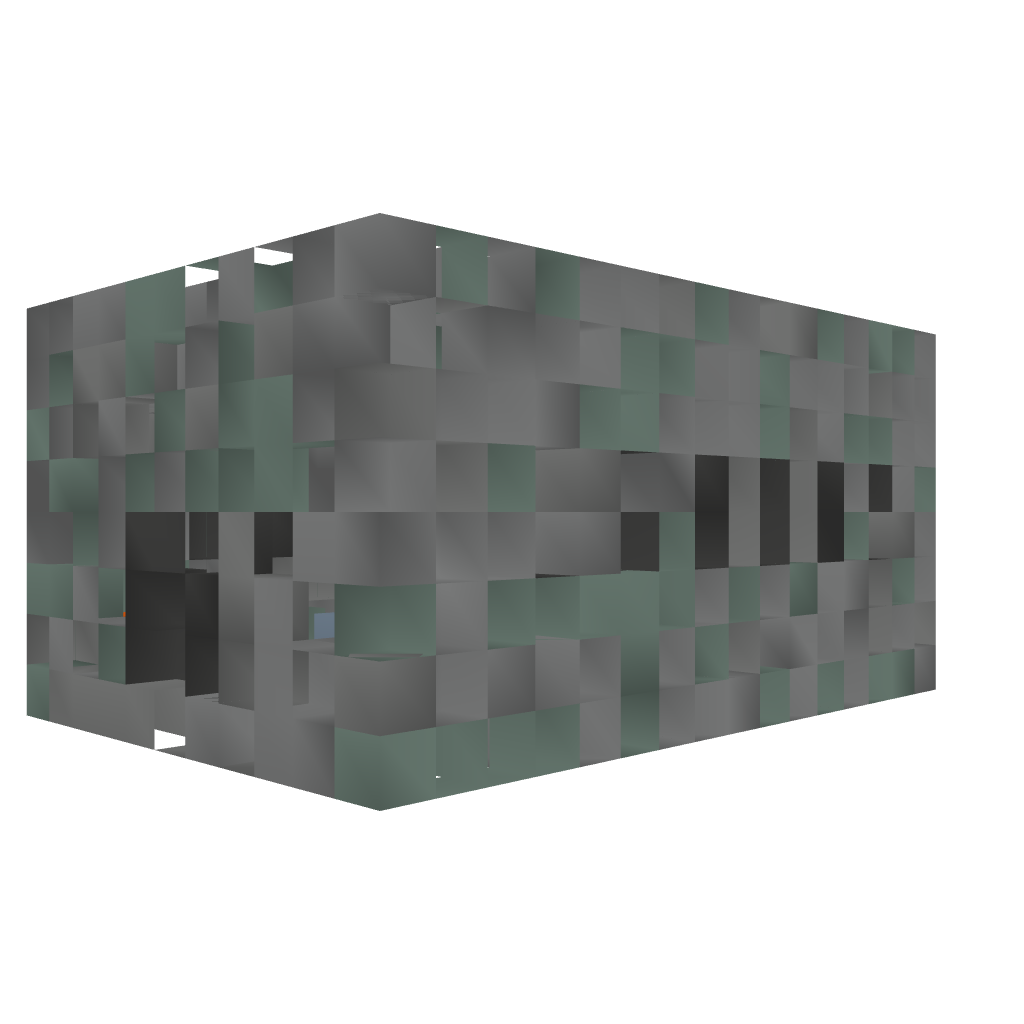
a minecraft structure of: The End Portal Room